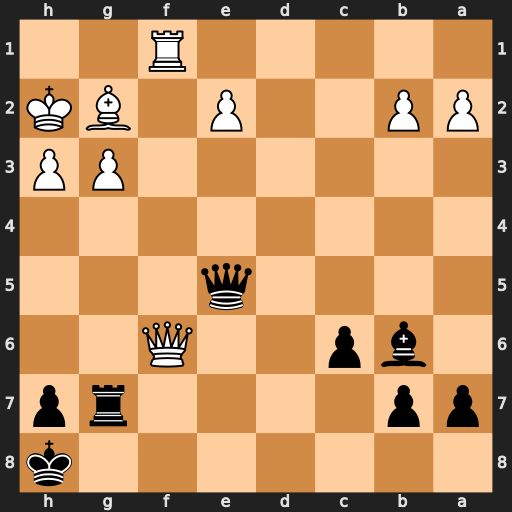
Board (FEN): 7k/pp4rp/1bp2Q2/4q3/8/6PP/PP2P1BK/5R2
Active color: b
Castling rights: -
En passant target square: -
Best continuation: Qxg3+ Kh1 Qxg2#